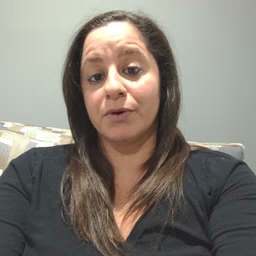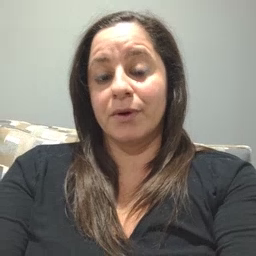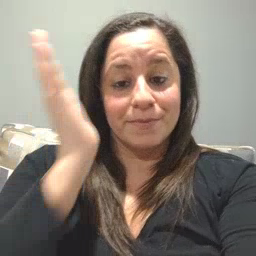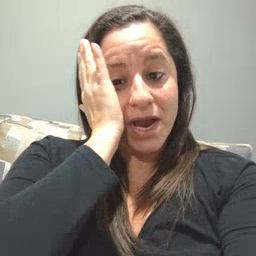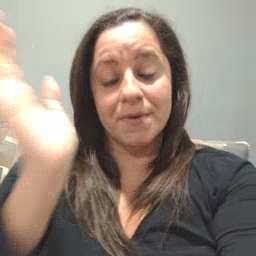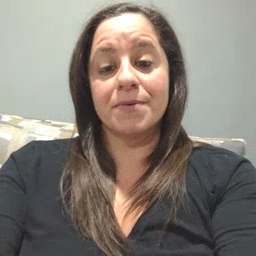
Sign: bed